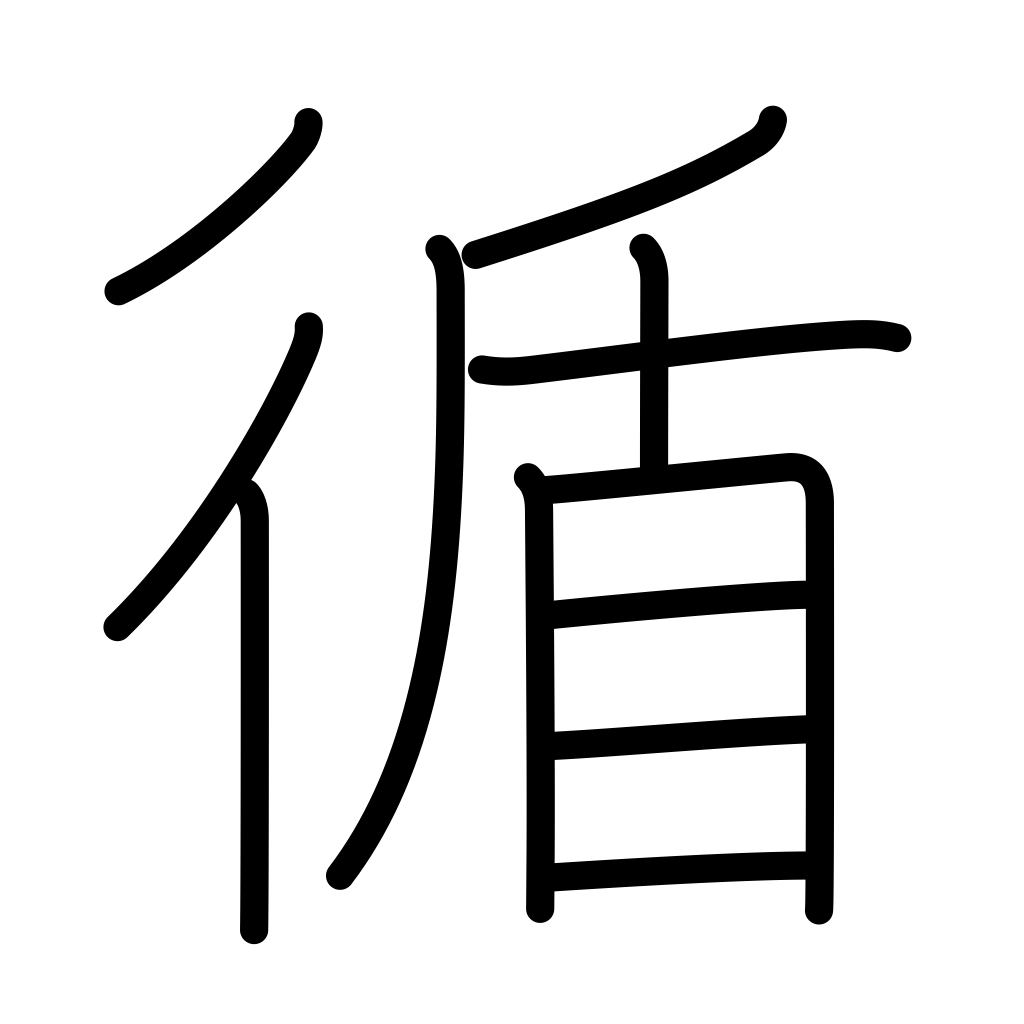
Meaning: sequential, follow